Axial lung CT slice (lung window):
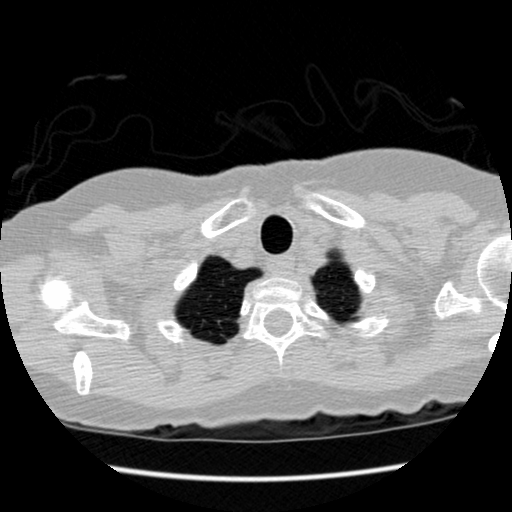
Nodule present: no